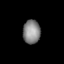
Tissue: lung
Cell type: Myeloid cells
Senescence score: 0.554
Nuclear area (px): 405
Mean DAPI intensity: 133.807